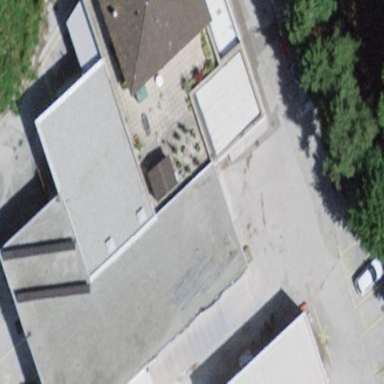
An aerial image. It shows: Fitness center building.